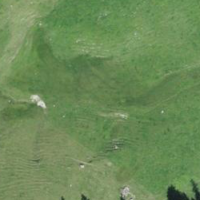
EUNIS habitat code: 23
Species observed at this site:
Marmota marmota